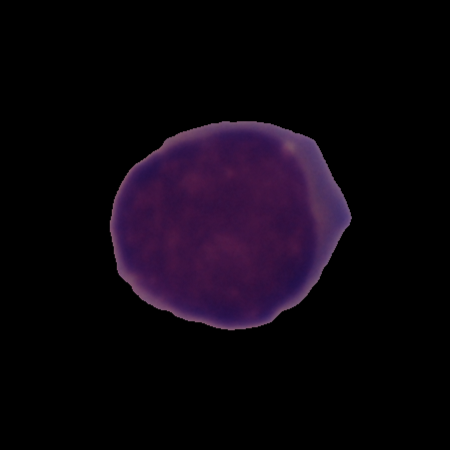
Label: cancer